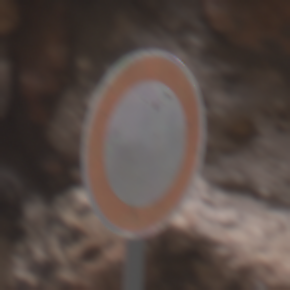
Verkehrszeichen: VerbotFahrzeugeAllerArt
Umgebung: Outdoor, Urban
Tageszeit: Midday
Wetter: PartlyCloudy
Licht: Natural
Jahreszeit: NotSpecified
Kontrast: MediumContrast